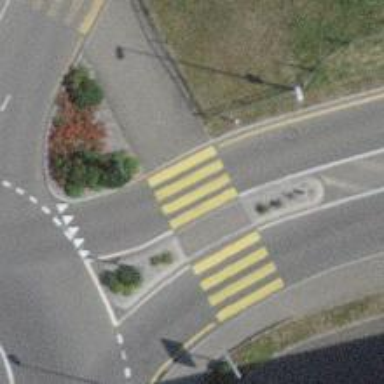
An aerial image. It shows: Uncontrolled zebra crossing with central island. The crossing is marked with zebra stripes.